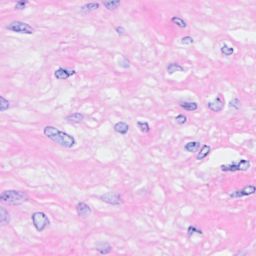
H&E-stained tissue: Breast